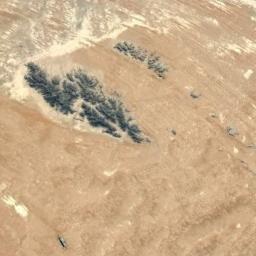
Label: desert